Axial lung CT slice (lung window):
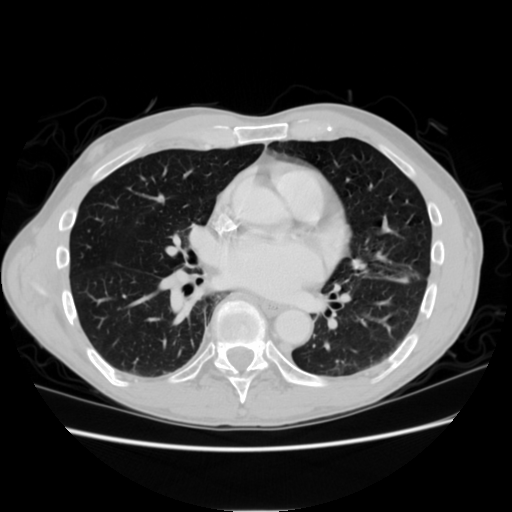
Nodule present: no